Field crop: tomato
Growth stage: 2
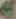
Species: solanum